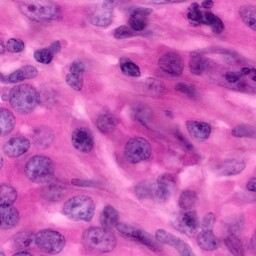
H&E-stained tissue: Pancreatic